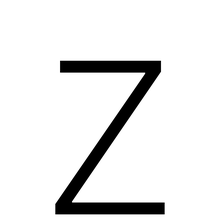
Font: Inter_ExtraLight